Interaction volume radius: 10 \u00c5
Interaction volume height: 10 \u00c5
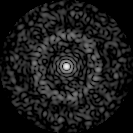
Disorder parameter: 0.838